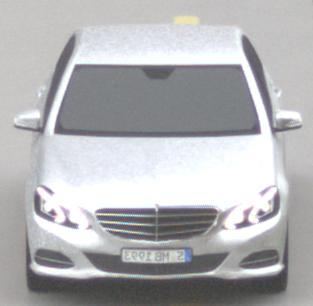
Make: Mercedes-Benz
Model: E 200
Detailed model: E-Class (212) Limousine
Model produced from: 2013/04
Model produced until: 2015/10
Doors: 4
Color: white
Road condition: wet road
Daytime: midday
Contrast: low contrast